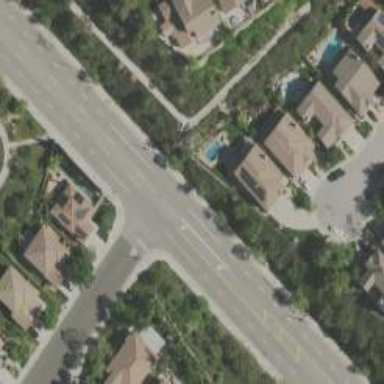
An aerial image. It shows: Road with stop sign.